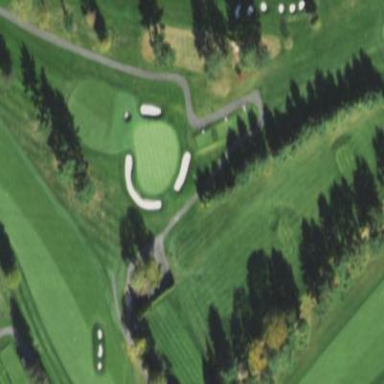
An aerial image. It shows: Grassy area used as driving range for golf.